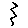
Label: zigzag